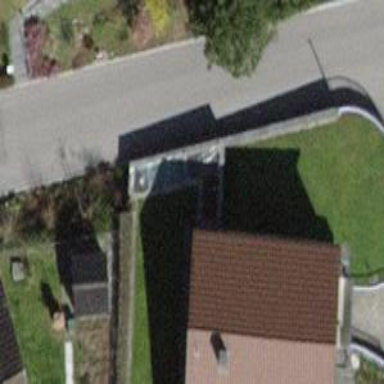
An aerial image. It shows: Retaining wall.